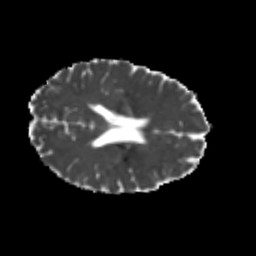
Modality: MD
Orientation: axial
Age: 22
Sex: female
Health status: healthy
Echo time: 0.074 s